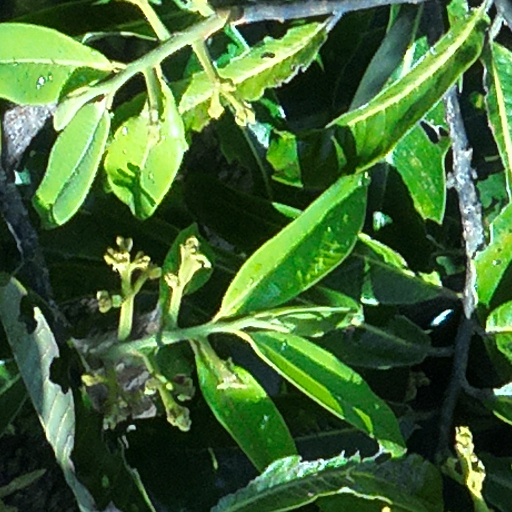
Species: Virola surinamensis
GBIF accepted scientific name: Virola surinamensis
Crown area (m\u00b2): 236.215